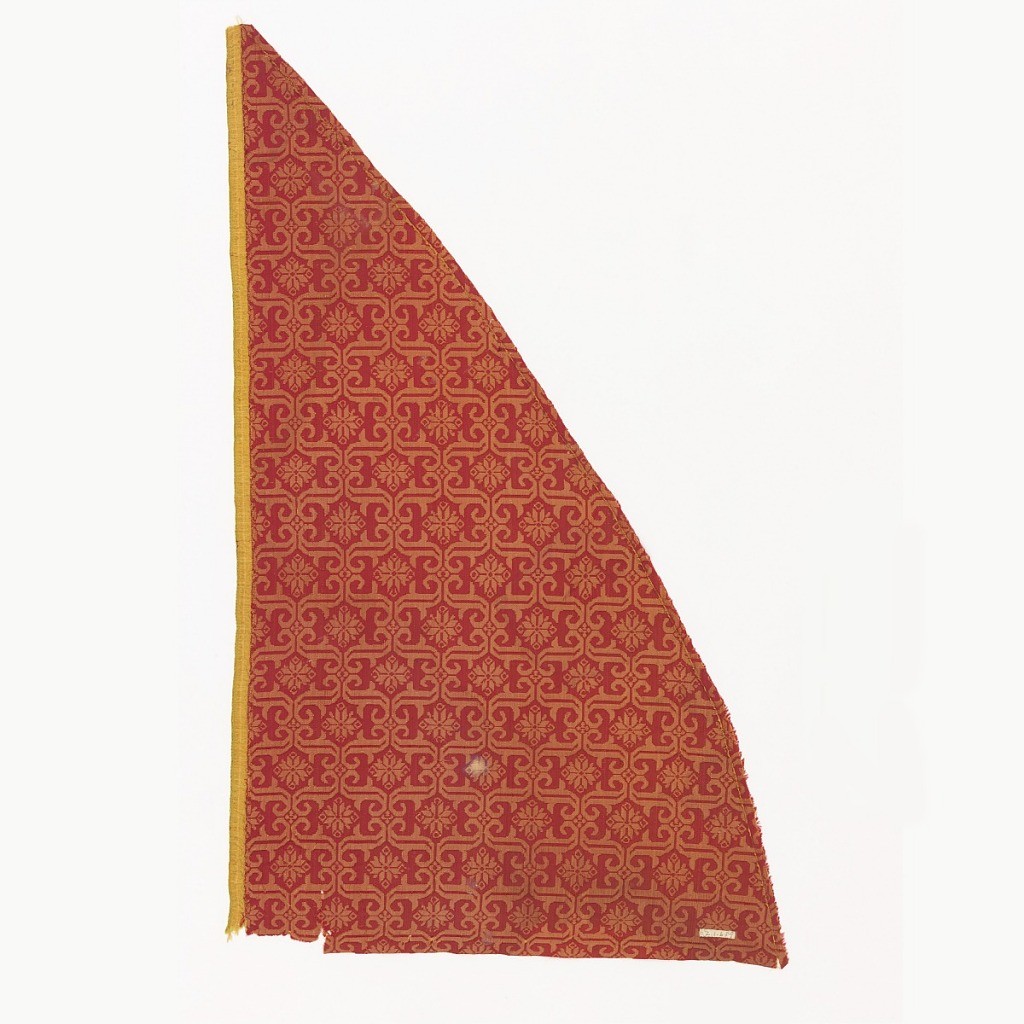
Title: Fragment
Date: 17th century
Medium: silk Technique: 4&1 satin damask
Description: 'S' curves in rectangular arrangement frame rosettes. In red and yellow.